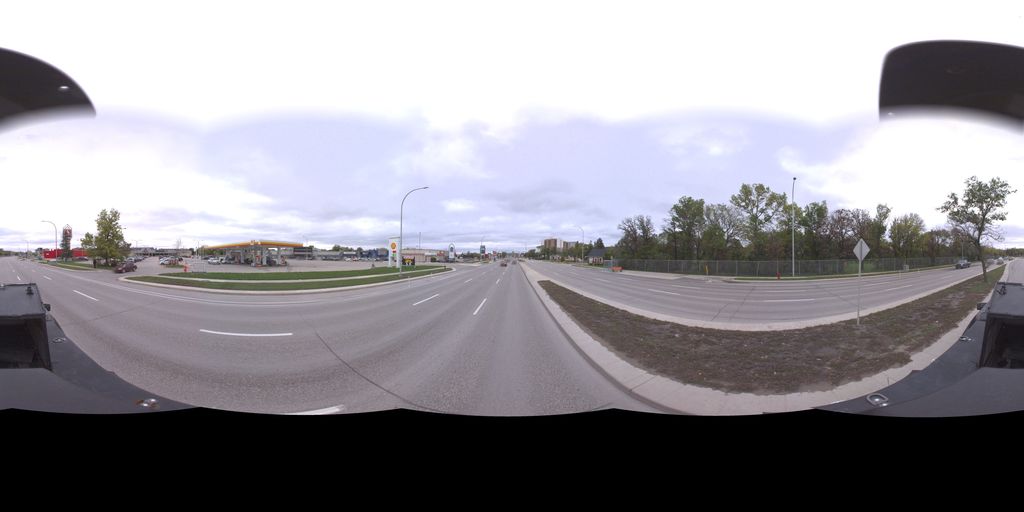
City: winnipeg